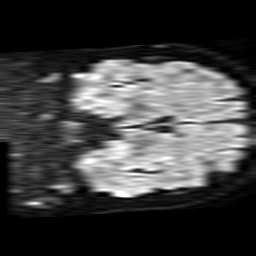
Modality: TRACE
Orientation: coronal
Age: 45
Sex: female
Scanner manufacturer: philips
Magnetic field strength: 1.5 T
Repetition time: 3.508 s
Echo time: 0.09255 s